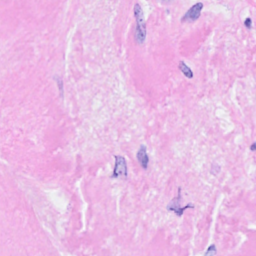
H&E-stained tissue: Breast